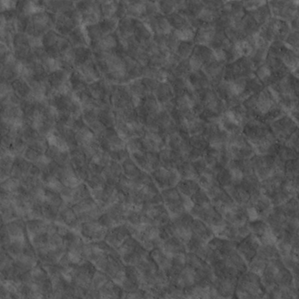
Label: non_frost